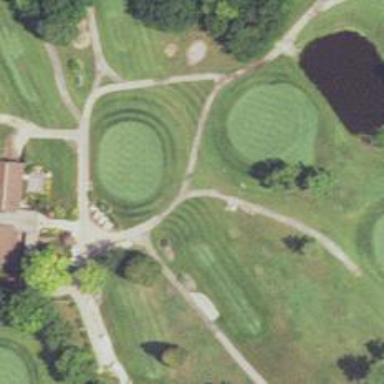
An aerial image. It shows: Service road used as golf cart path.